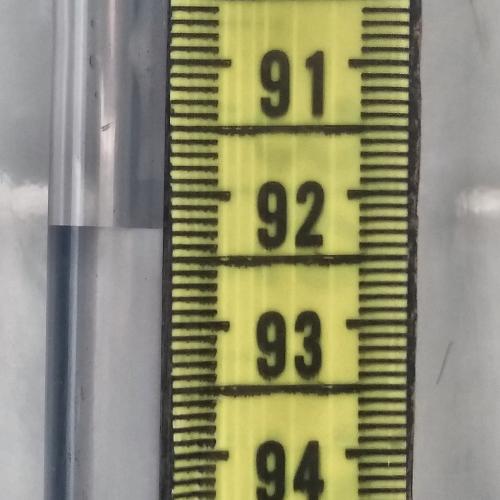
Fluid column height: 92.3 cm